Interaction volume radius: 10 \u00c5
Interaction volume height: 15 \u00c5
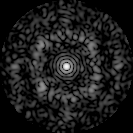
Disorder parameter: 0.7289